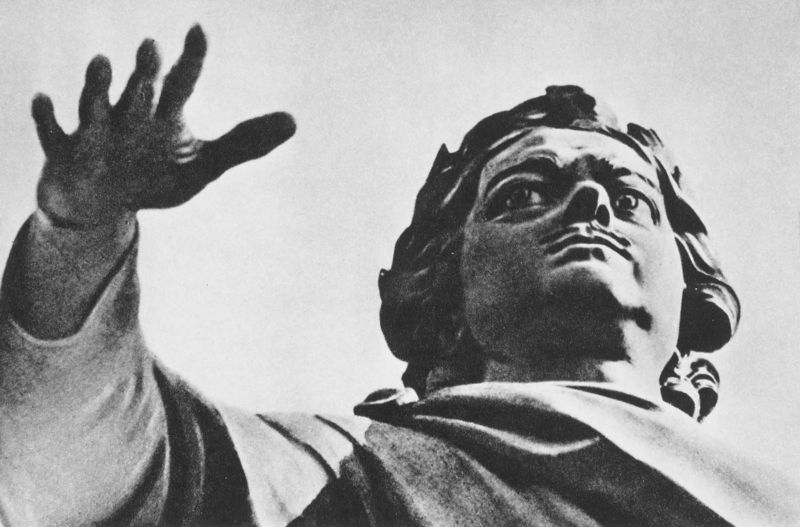
Titel: Reiterstandbild Peter des Großen
Künstler: Etienne-Maurice Falconet
Standort: St. Petersburg (EU - Russland)
Schlagwörter: hand, himmel, kopf, mann, schatten, umhang, finger, grau, mund, nase, schwarz, stirn, weiss, zeichnung, bart, schnurrbart, arm, augen, falten, gesicht, stein, figur, gewand, haare, fassen, brosche, locken, skulptur, statue, schnurbart, detail, plastik, foto, fotografie, unten, schwarzweiss, greifen, ausgestreckt, toga, film, fotographie, froschperspektive, von unten, glupschaugen